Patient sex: M
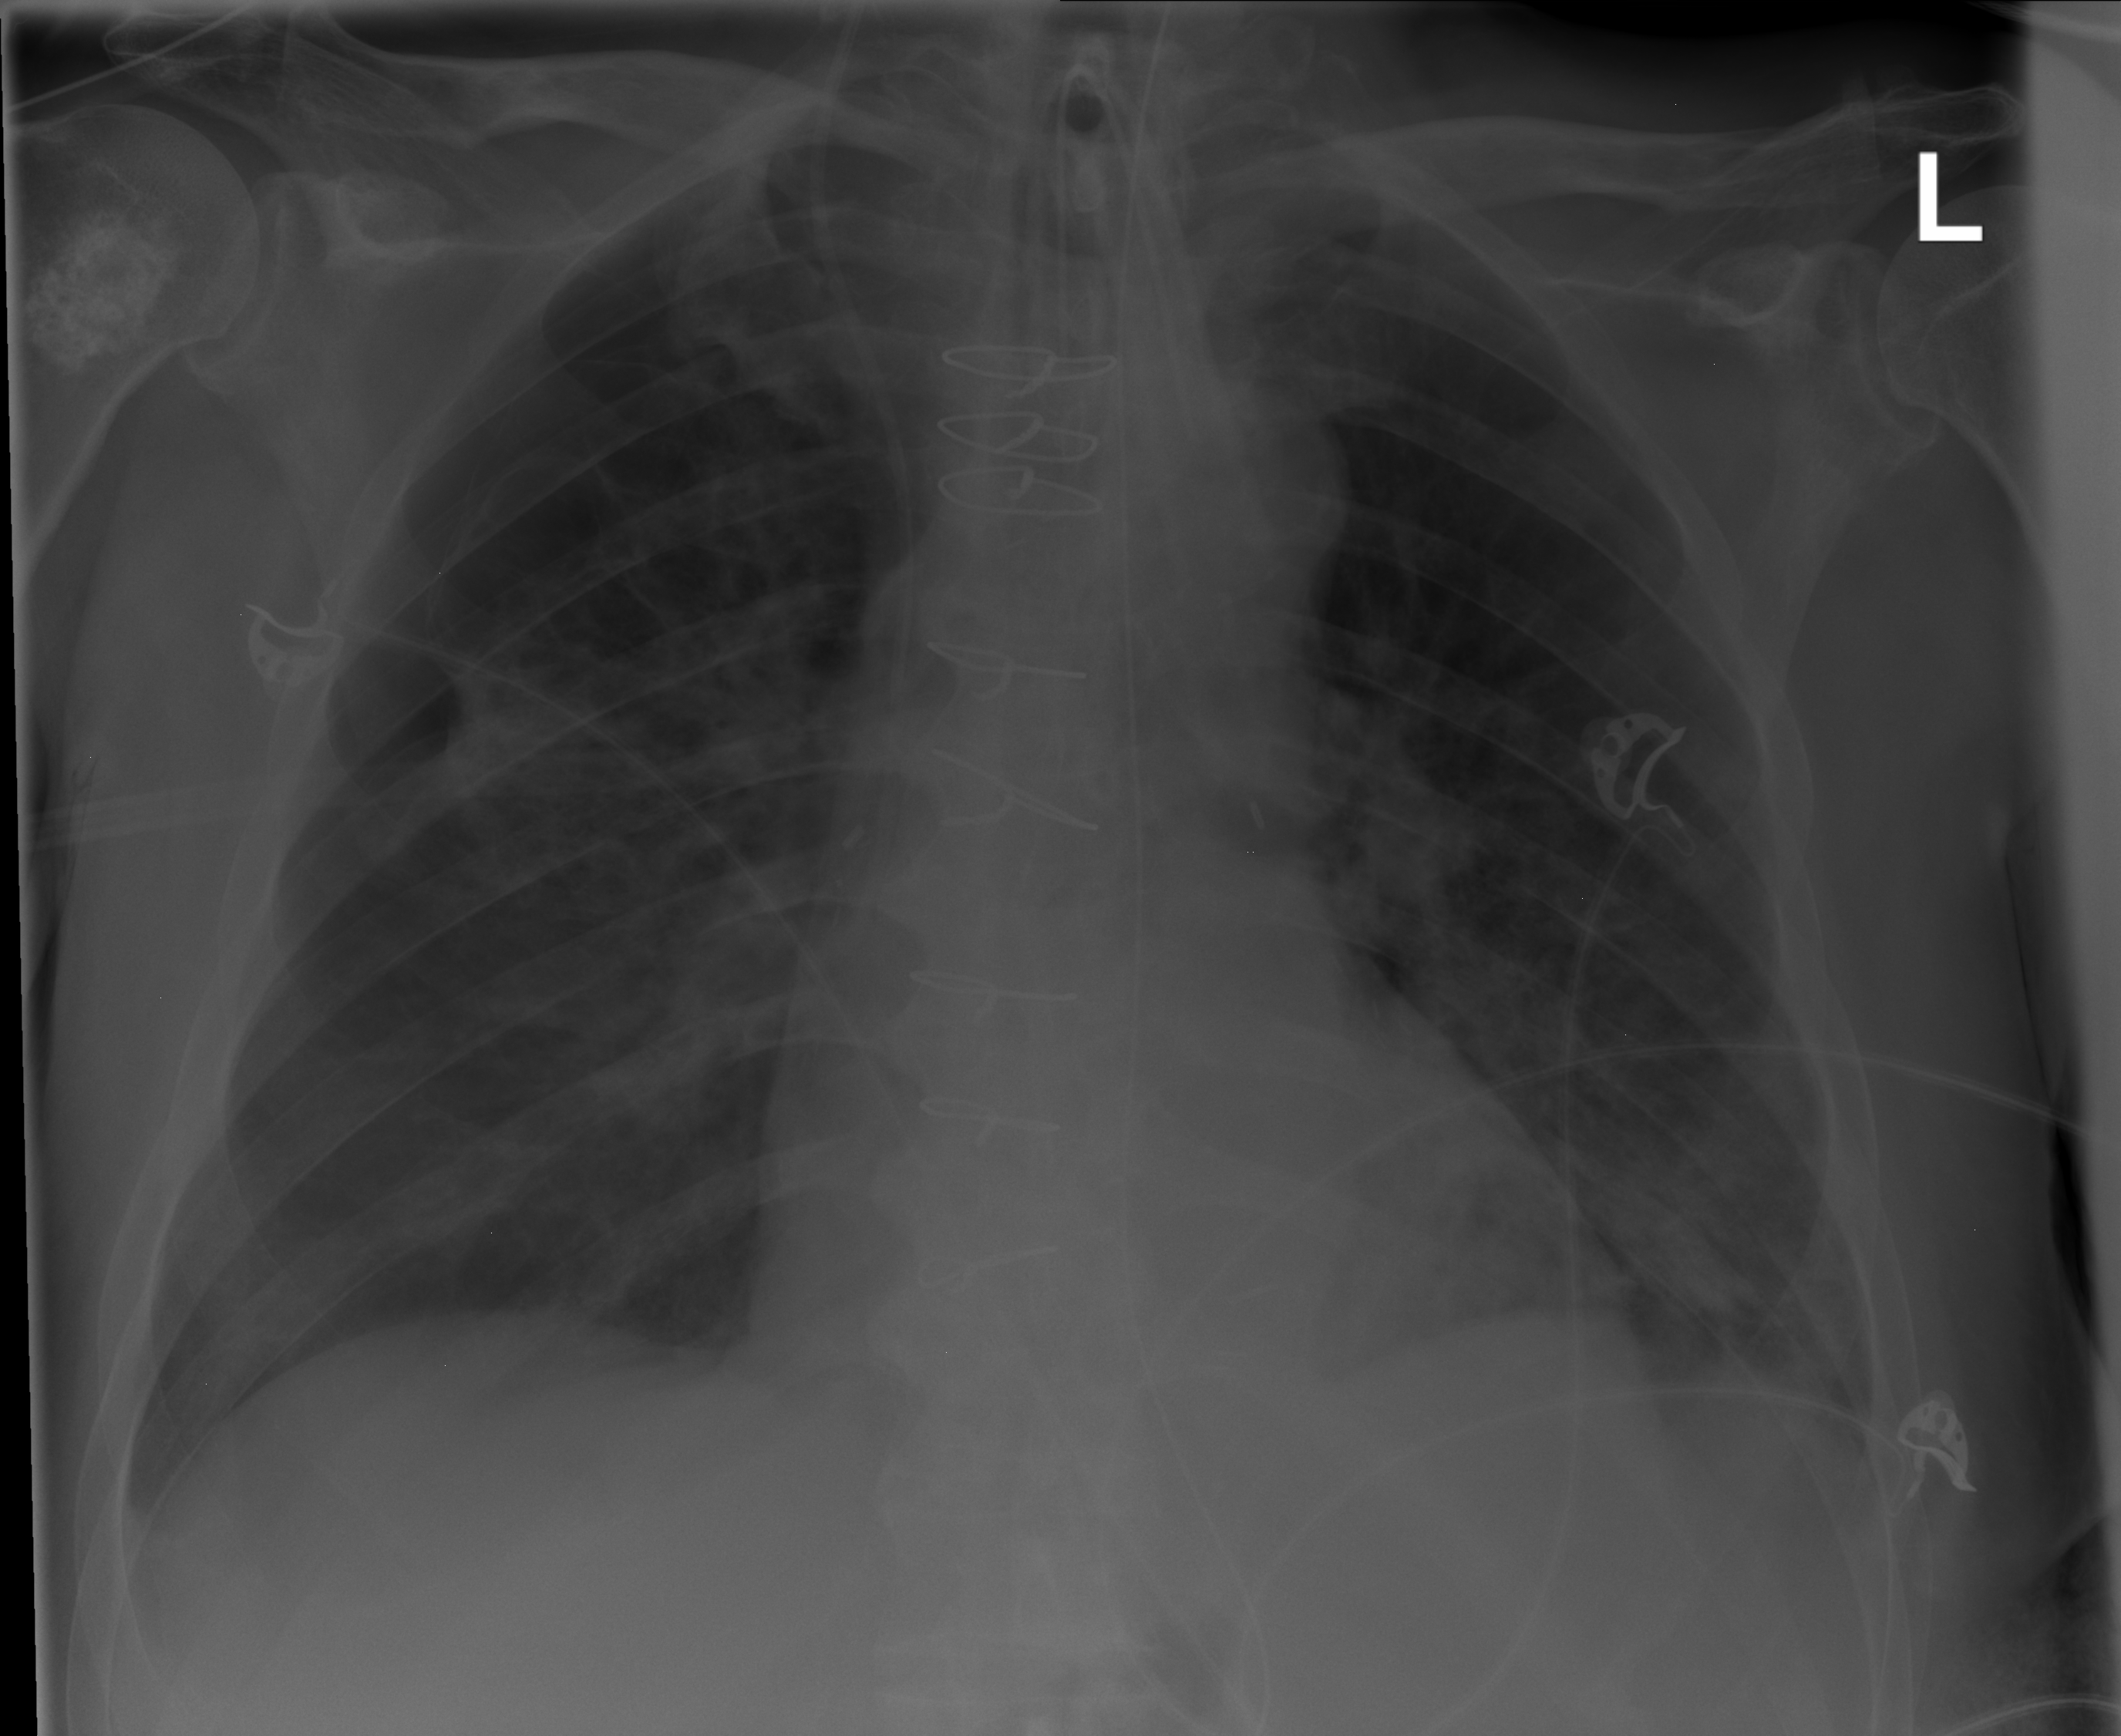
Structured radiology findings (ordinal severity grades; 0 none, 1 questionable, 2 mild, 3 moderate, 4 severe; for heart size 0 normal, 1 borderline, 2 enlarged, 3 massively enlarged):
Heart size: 0
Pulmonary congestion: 0
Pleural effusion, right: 2
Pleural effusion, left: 2
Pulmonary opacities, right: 2
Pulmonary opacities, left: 2
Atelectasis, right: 2
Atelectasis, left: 2